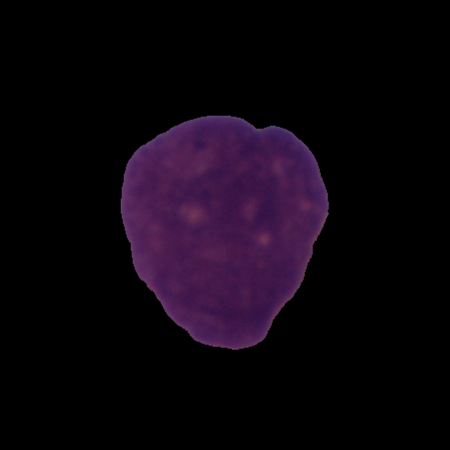
Label: cancer